Question: I have created a basic Class hierarchy for my ontology in Protege-OWL Editor version 4.1. But I am not able to visualise Object Properties and relations between the classes in OwlViz other than the normal hierarchy or "is-a" relationship. So please tell me how to display "object properties" using OwlViz or OntoGraf ? or do I need to make some modifications in corresponding owl/xml file ?
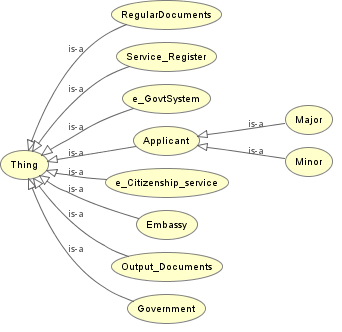
Answer: No, modifications will not help you. Object properties in OWL do not hold between classes but only between instances. For example, it is not possible to have a relation between and in (the decidable fragment of) OWL, but only between their instances. If has "USGovernment" as instance and "USEmbassyInEthiopia", you can assert that a relation (maybe ) holds between both.
Between classes, you can assert axioms. For example, you can state that all embassies must be an embassy-of some Government (Embassy SubClassOf: embassy-of some Government).
If you are interested in visualizing these relations, you may want to look at some graph-based ontology development tools such as <URL>.